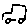
Label: car